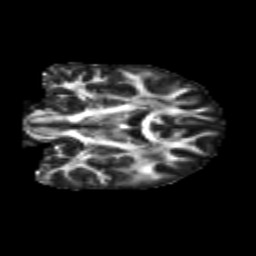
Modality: FA
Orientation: coronal
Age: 27
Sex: male
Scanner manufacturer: siemens
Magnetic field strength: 3 T
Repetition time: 1.8 s
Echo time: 0.07 s